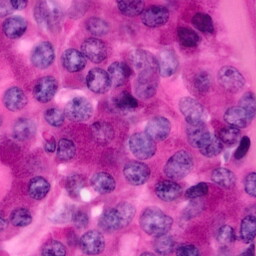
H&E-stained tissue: Pancreatic